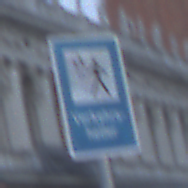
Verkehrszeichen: Verkehrshelfer
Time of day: Dawn
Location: Outdoor (Urban)
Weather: Clear
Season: NotSpecified
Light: Natural